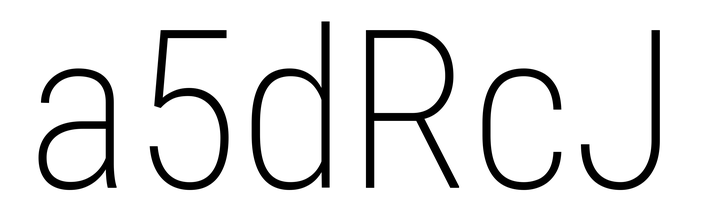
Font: Roboto_Condensed_ExtraLight